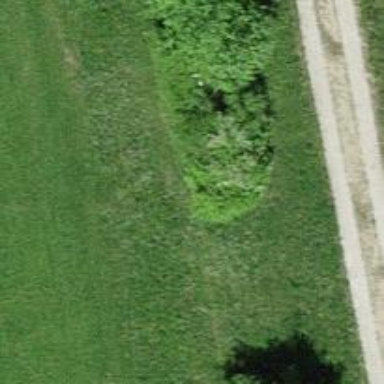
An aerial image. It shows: Hedge acting as barrier.